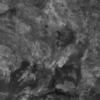
Label: not_dusty